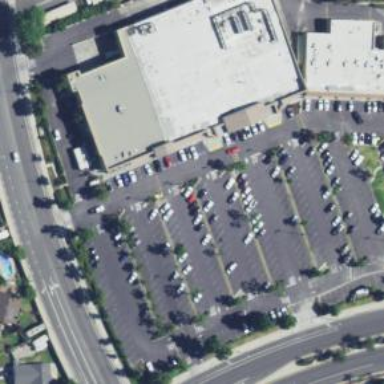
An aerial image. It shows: Supermarket building.